Aerial crown-view tile of a tropical tree (Barro Colorado Island, Panama), acquired 20240813:
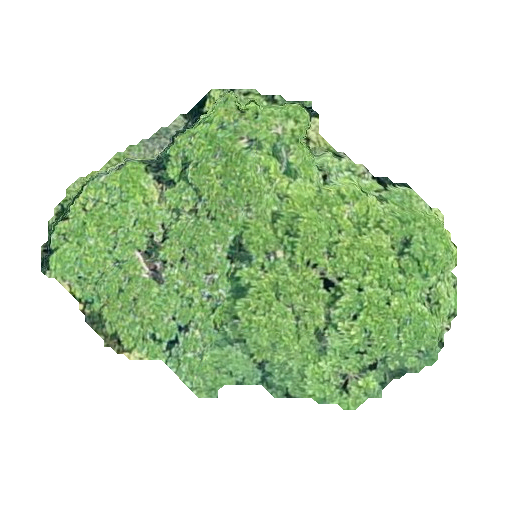
Species: Simarouba amara
GBIF accepted scientific name: Simarouba amara
Crown area: 137.232 m²